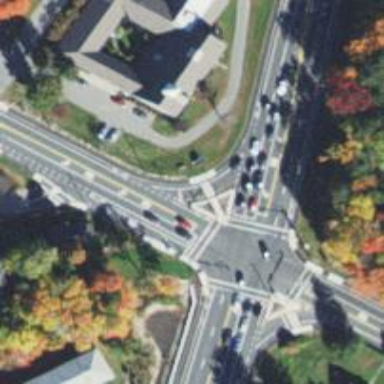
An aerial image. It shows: Unmarked crossing on the road.